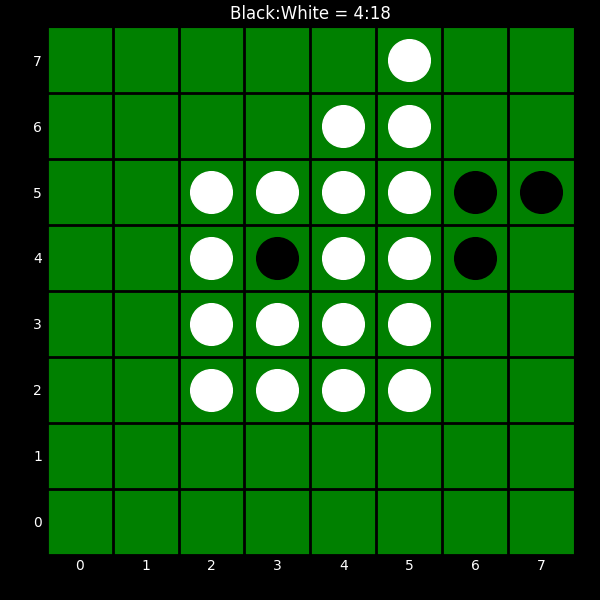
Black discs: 4
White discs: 18